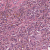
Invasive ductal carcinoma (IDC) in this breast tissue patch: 0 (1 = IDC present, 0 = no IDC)